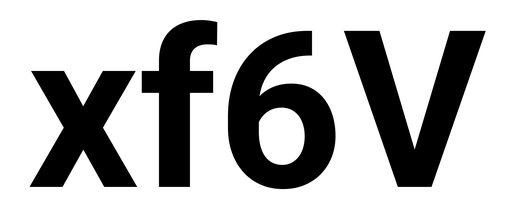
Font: Roboto_Bold